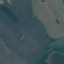
Label: Pasture